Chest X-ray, AP view. Patient: 26 years old, sex F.
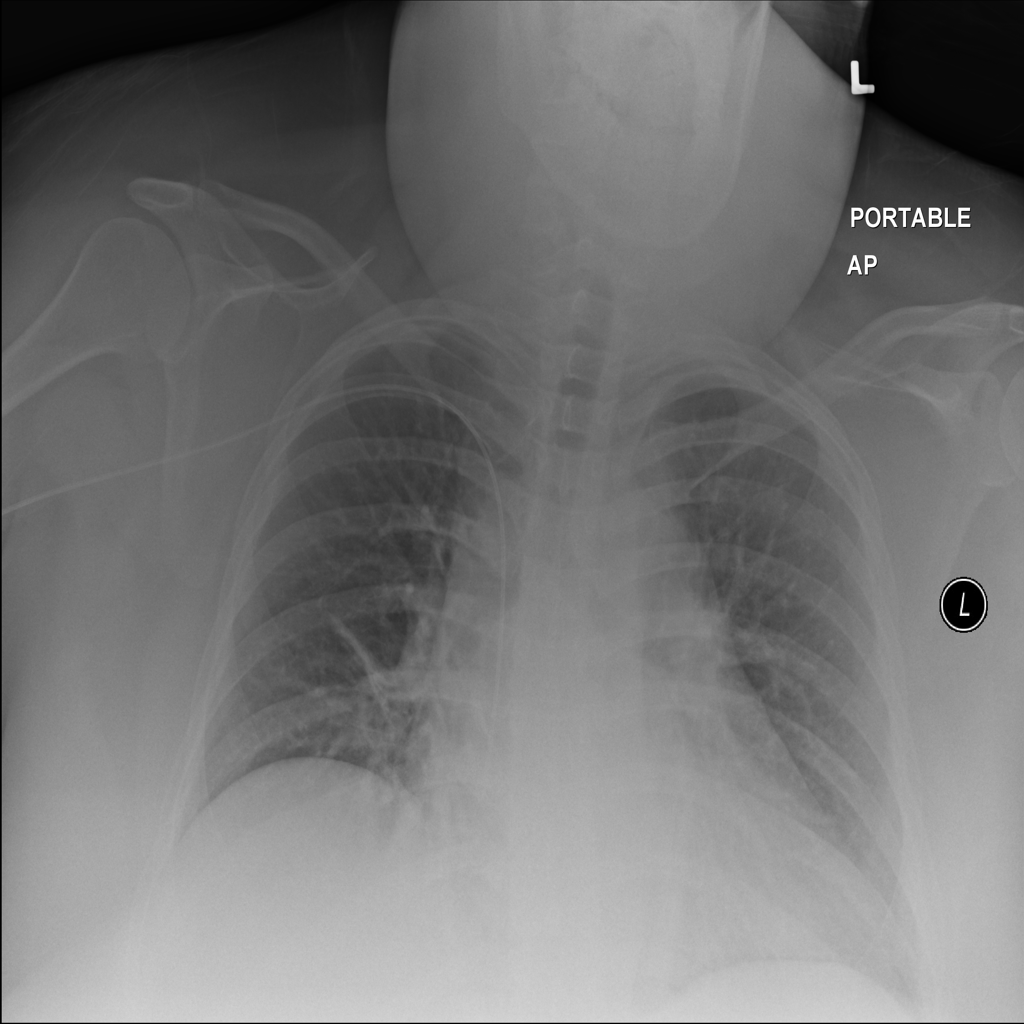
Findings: No Finding